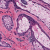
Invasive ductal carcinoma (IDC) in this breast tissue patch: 0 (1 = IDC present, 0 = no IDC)